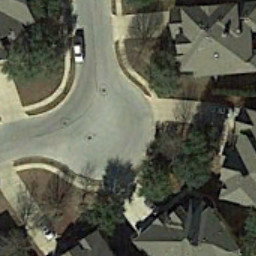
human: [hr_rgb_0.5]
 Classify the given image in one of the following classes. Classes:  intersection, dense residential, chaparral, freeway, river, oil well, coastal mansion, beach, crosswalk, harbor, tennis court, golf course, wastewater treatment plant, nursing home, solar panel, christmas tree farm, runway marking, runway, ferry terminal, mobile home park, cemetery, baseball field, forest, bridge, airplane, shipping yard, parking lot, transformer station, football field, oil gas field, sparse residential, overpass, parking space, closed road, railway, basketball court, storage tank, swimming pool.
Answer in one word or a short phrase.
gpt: closed road